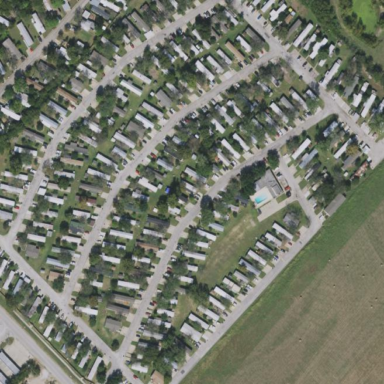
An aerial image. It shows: Caravan site for tourism.